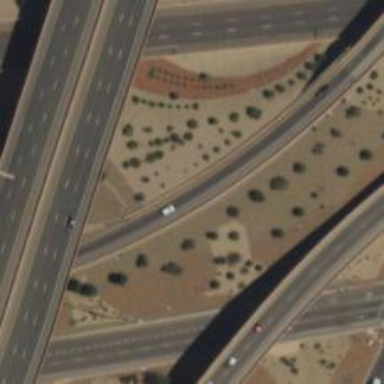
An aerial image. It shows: Motorway link.